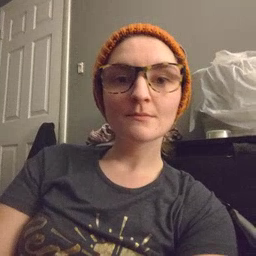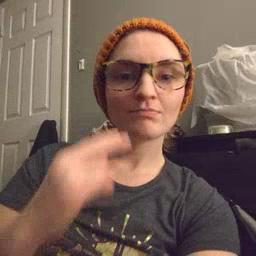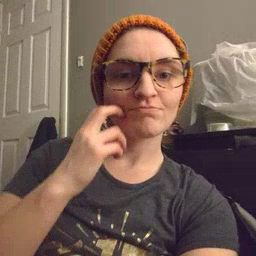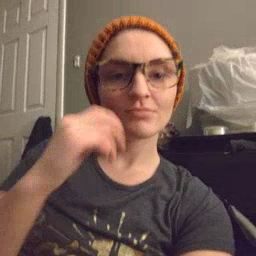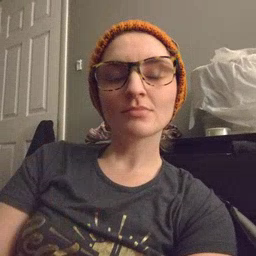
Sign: gum